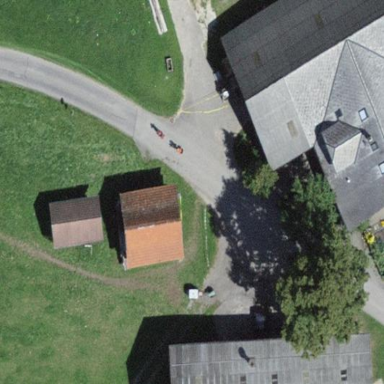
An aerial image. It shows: Farmyard area.